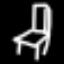
Label: chair